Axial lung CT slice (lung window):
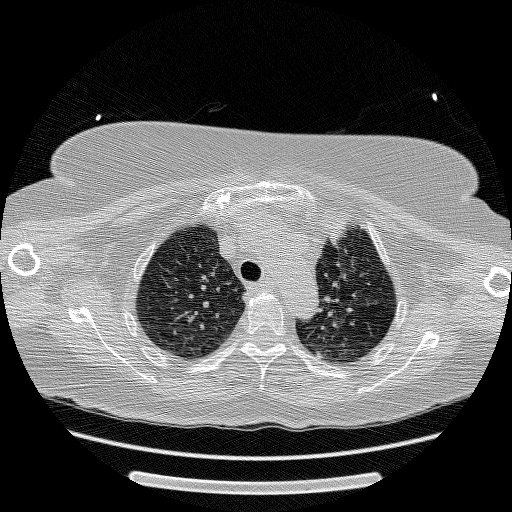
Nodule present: yes
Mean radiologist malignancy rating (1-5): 2